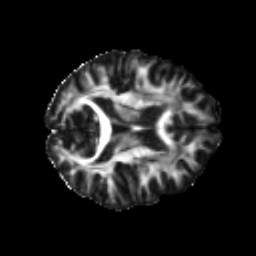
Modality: FA
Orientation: axial
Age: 32
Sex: female
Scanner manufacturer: ge
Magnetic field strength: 3 T
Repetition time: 7.8 s
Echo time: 0.0606 s